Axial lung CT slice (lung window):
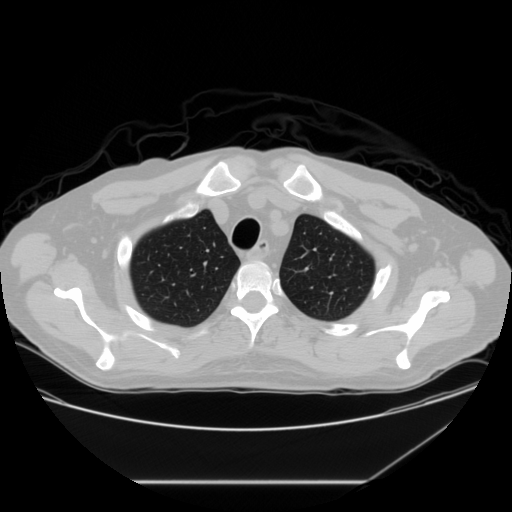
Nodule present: no